Question: I have a data set like this ->
'''
library(ggplot2)
response <- c("Yes","No")
gend <- c("Female","Male")
purchase <- sample(response, 20, replace = TRUE)
gender <- sample(gend, 20, replace = TRUE)
df <- as.data.frame(purchase)
df <- cbind(df,gender)
'''
so 'head(df)' looks like this ->
'''
purchase gender
1 Yes Female
2 No Male
3 No Female
4 No Female
5 Yes Female
6 No Female
'''
Also, so you can validate my examples, here is 'table(df)' for my particular sampling.
'''
gender
purchase Female Male
No 6 3
Yes 4 7
'''
I want a "histogram" showing Gender, but split by Purchase.
I have gone this far ->
'''
ggplot(df) +
geom_bar(aes(y = (..count..)/sum(..count..)),position = "dodge") +
aes(gender, fill = purchase)
'''
which generates ->
histogram with split bins, by percentage, but not the aggregate level I want

The Y axis has Percentage as I want, but it has each bar of the chart as a percentage of the whole chart.
What I want is the two "Female" bars to each be a percentage of there respective "Purchase". So in the chart above I would like four bars to be,
'66%, 36%, 33%, 64%'
, in that order.
I have tried with geom_histogram to no avail. I have checked SO, searched, ggplot documentation, and several books.
Regarding the suggestion to look at the previous question about facets; that does work, but I had hoped to keep the chart visually as it is above, as opposed to split into "two charts". So...
Anyone know how to do this?
Thanks.
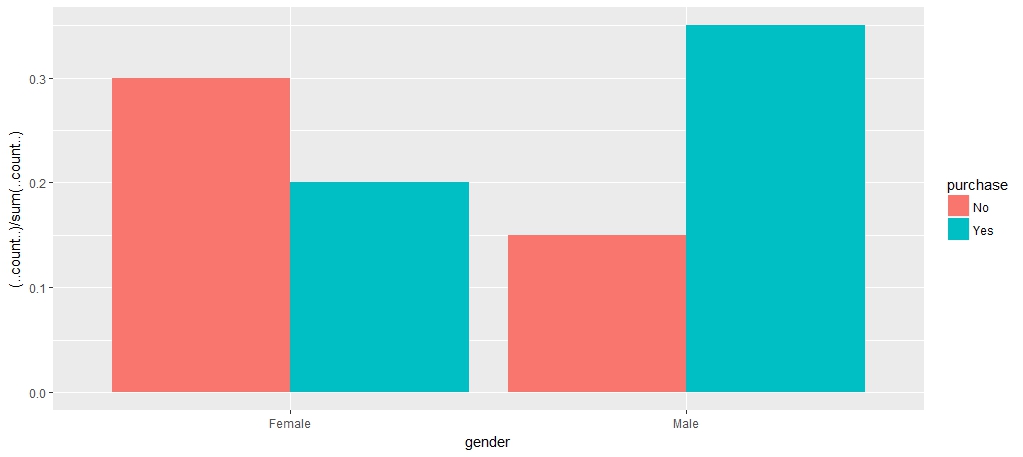
Answer: Regarding the percentages you want, is the denominator based on gender, or purchase? In the example given above, 66% for female & no purchase would be a result of 6 divided by the sum of no purchases (6+3) rather than the sum of all females (6+4).
It's definitely possible to plot that, but I'm not sure if the result would be intuitive to interpret. I got confused myself for a while.
The following hack makes use of the 'weight' aesthetic. I've used purchase as the grouping variable here based on the expected output described in the question, though I think gender makes more sense (as per TTNK's <URL>:
'''
df <- data.frame(purchase = c(rep("No", 6), rep("Yes", 4), rep("No", 3), rep("Yes", 7)),
gender = c(rep("Female", 10), rep("Male", 10)))
ggplot(df %>%
group_by(purchase) %>% #change this to gender if that's the intended denominator
mutate(w = 1/n()) %>% ungroup()) +
aes(gender, fill = purchase, weight = w)+
geom_bar(aes(x = gender, fill = purchase), position = "dodge")+
scale_y_continuous(name = "percent", labels = scales::percent)
'''
<URL>